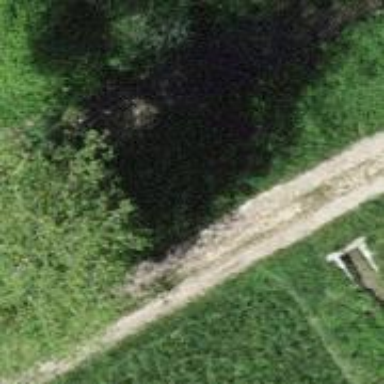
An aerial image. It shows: Culvert tunnel.